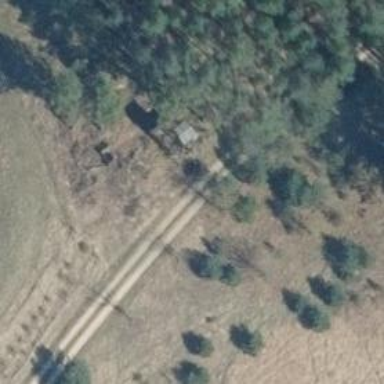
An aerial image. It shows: Hunting stand.